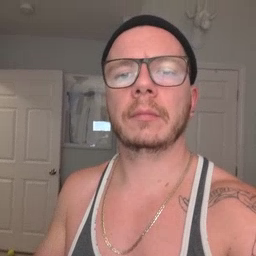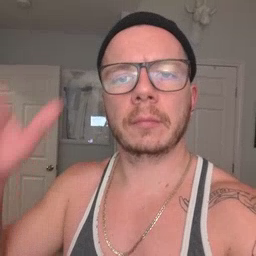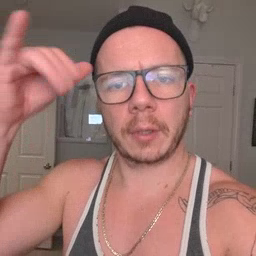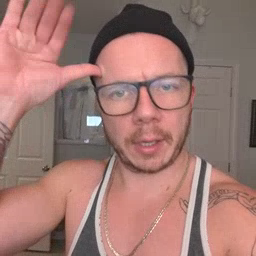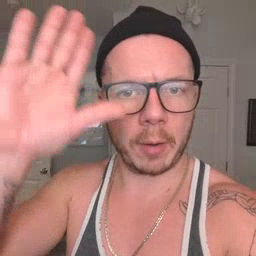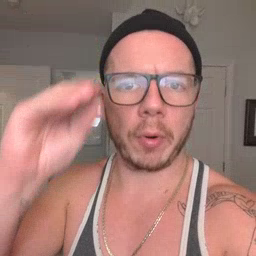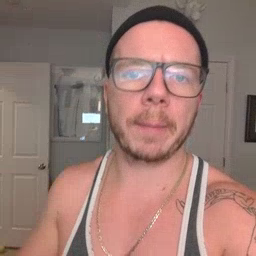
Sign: cowboy